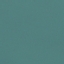
Land use / land cover class: SeaLake